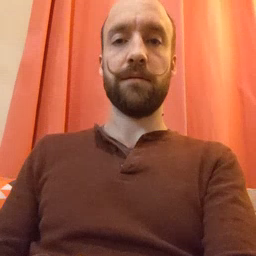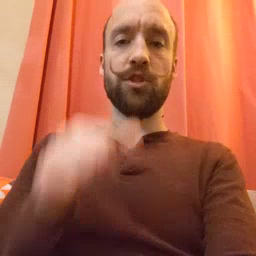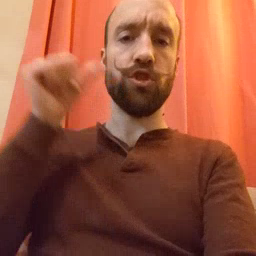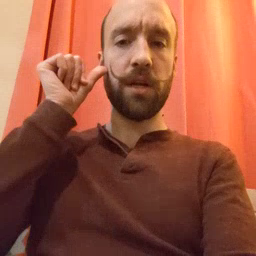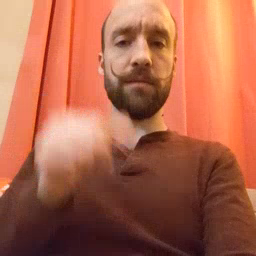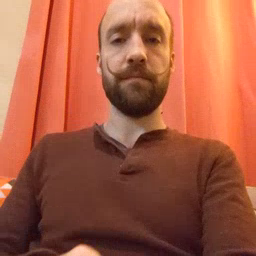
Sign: yesterday